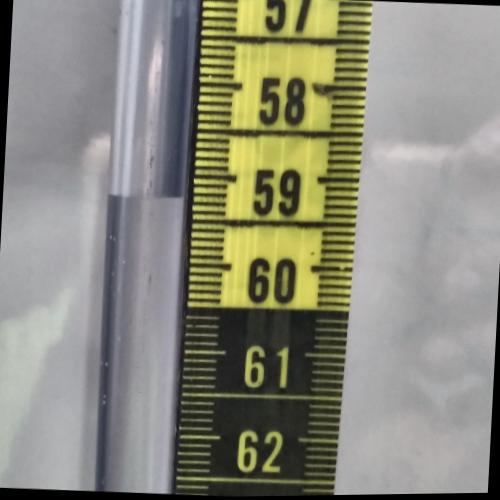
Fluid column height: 59.2 cm